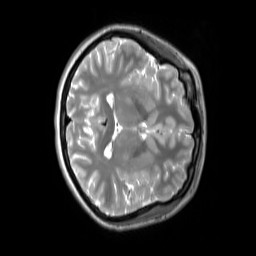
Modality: T2w
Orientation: axial
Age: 20
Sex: female
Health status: ill
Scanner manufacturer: siemens
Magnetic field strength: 3 T
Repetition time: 2.8 s
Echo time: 0.326 s